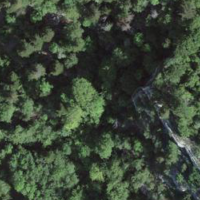
EUNIS habitat code: 41
Species observed at this site:
Corylus avellana